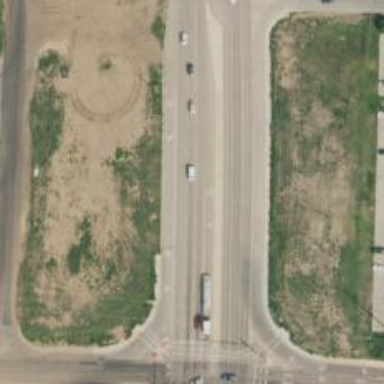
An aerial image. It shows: Trunk highway.